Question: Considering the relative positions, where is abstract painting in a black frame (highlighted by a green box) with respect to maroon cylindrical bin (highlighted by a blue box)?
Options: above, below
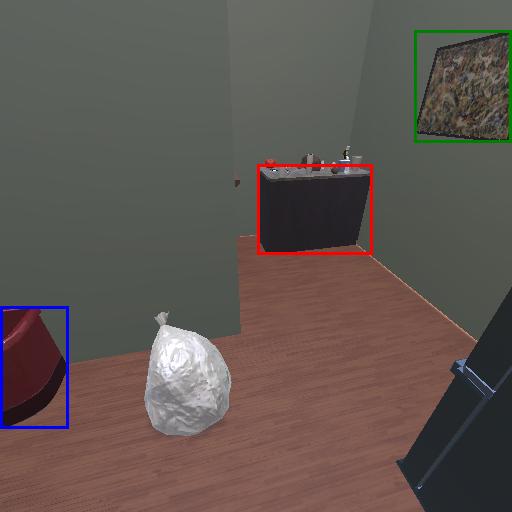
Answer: above